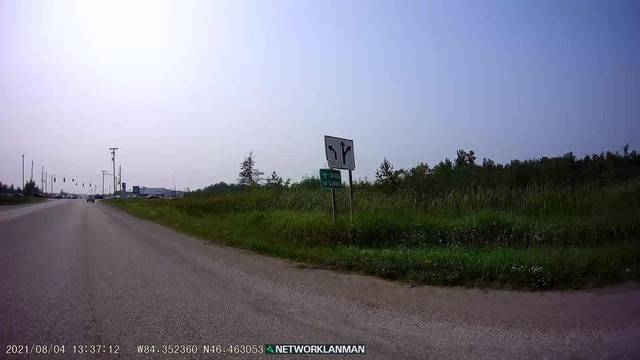
Region: Canada
Coordinates: 46.463, -84.353